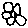
Label: flower